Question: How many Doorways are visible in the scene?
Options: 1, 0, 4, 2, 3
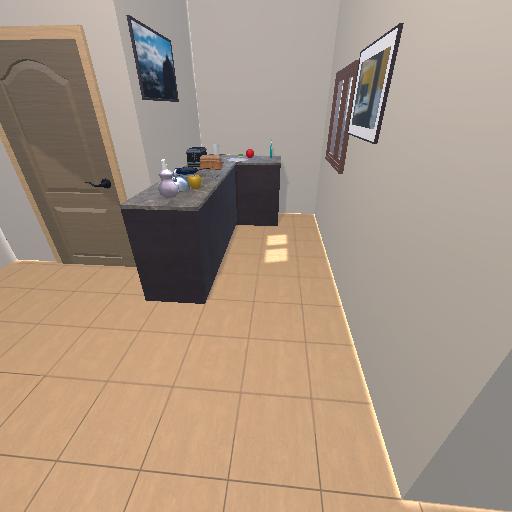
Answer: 1